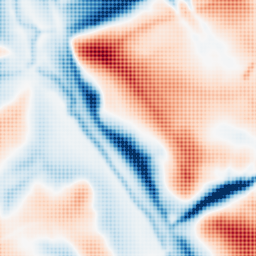
Category: multiscale
Decomposition family: dog_multiscale
Decomposition parameters: sigma_ratio: 1.6
n_scales: 5
base_sigma: 2
Upsampling method: sinc_hamming
Upsampling parameters: scale: 4
kernel_size: 4
Upsampling scale: 4